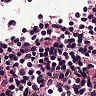
Metastatic tissue present: no